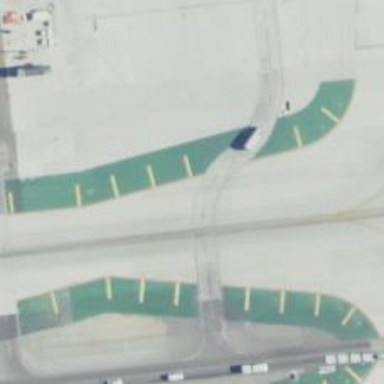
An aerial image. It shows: View of taxiway at the airport.